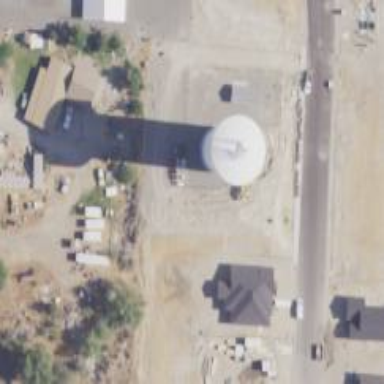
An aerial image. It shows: Water tower that is man-made.